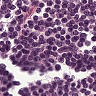
Metastatic tissue present: no